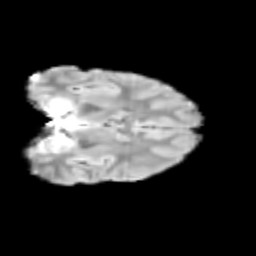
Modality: T2w
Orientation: coronal
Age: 10
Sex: female
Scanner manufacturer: siemens
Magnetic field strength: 3 T
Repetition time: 3.8 s
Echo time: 0.07 s